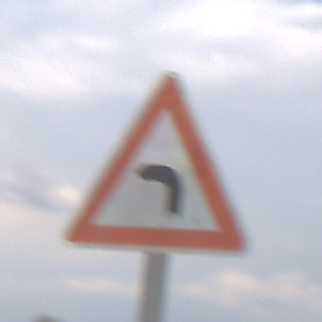
Verkehrszeichen: KurveLinks
Umgebung: Outdoor, Nature
Tageszeit: MorningAfternoon
Wetter: PartlyCloudy
Licht: Natural
Jahreszeit: NotSpecified
Kontrast: HighContrast